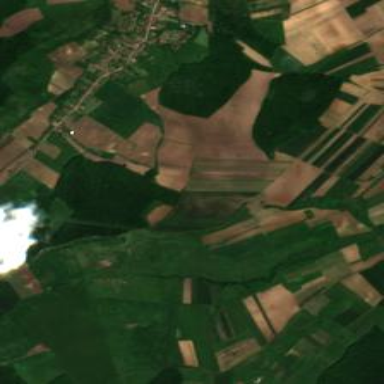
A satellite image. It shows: Picturesque farmland scene.